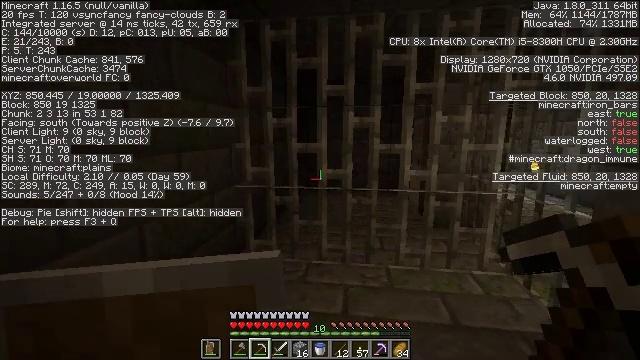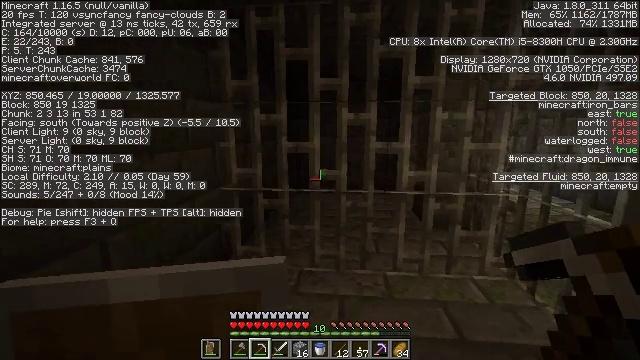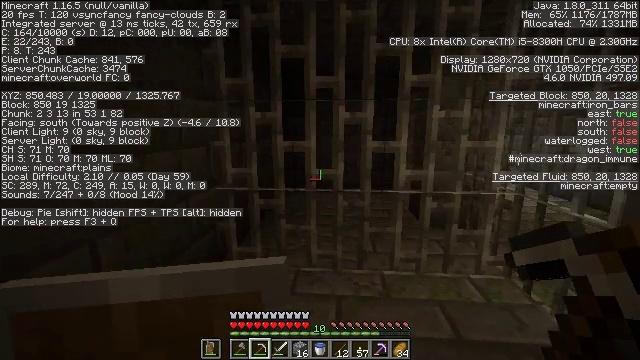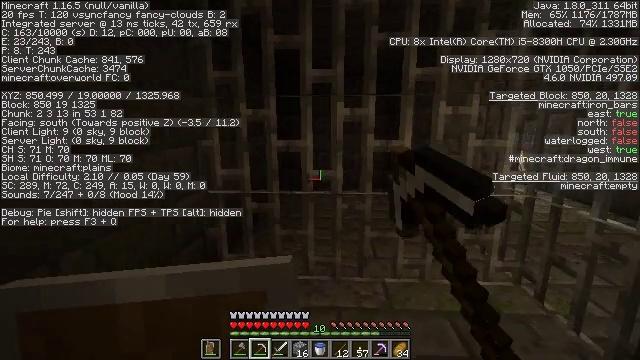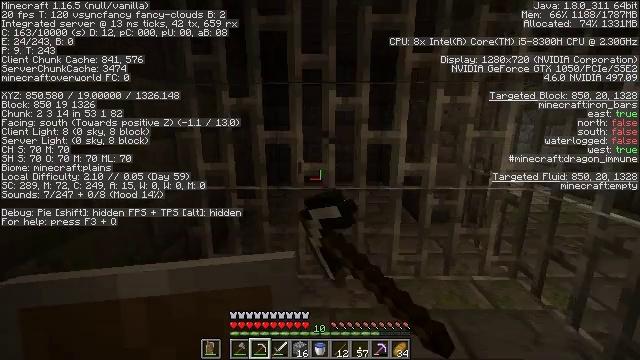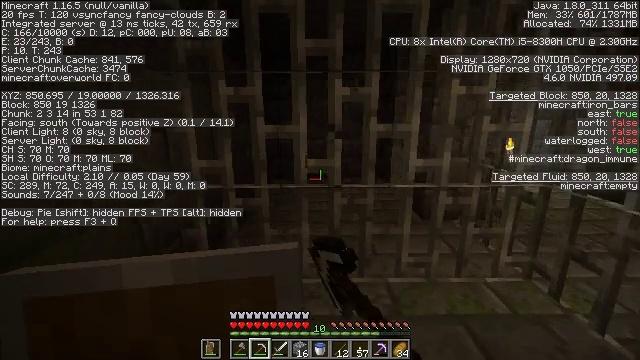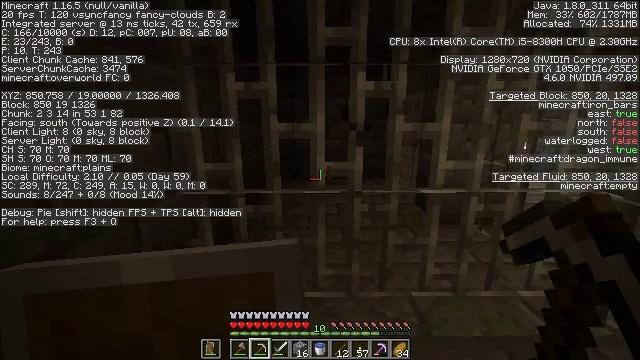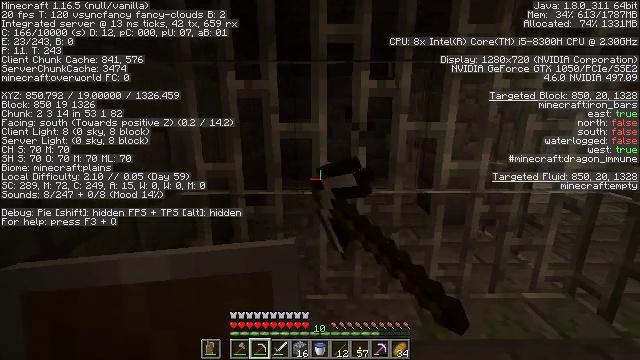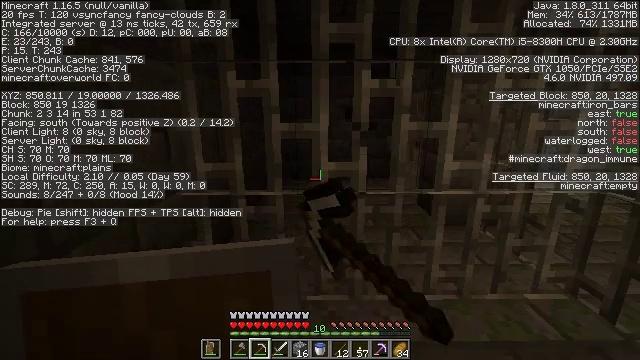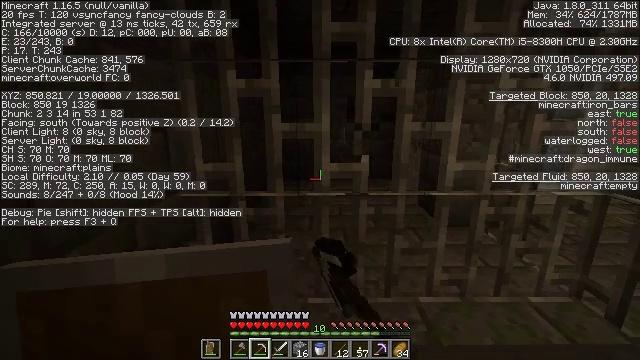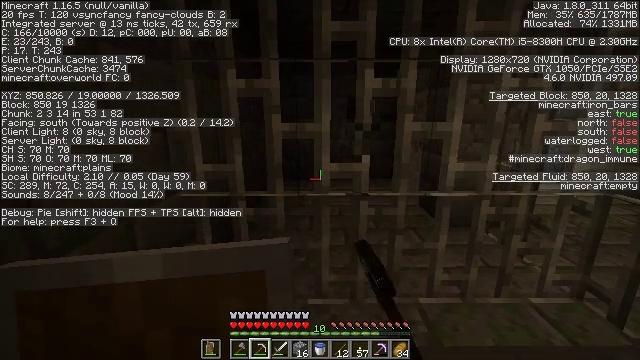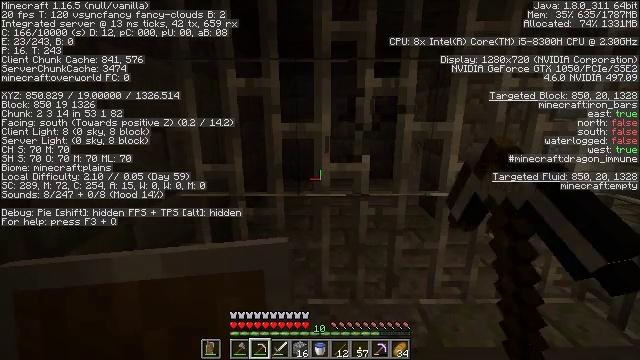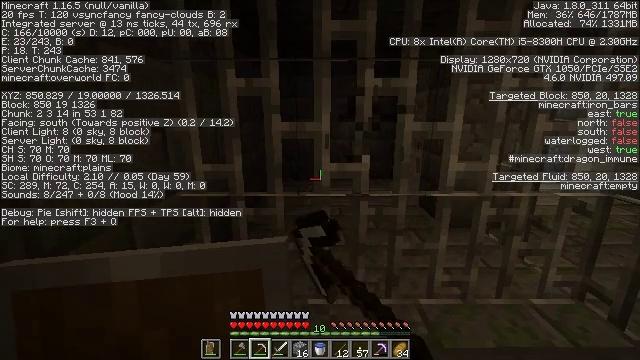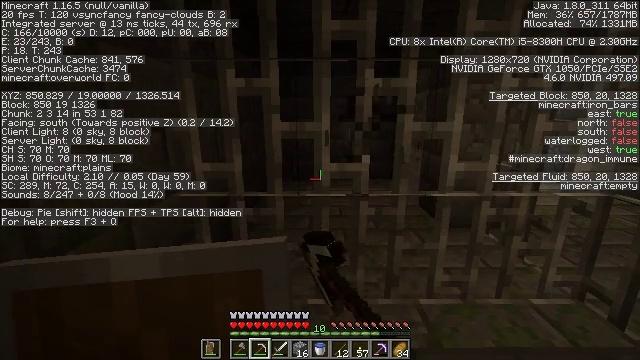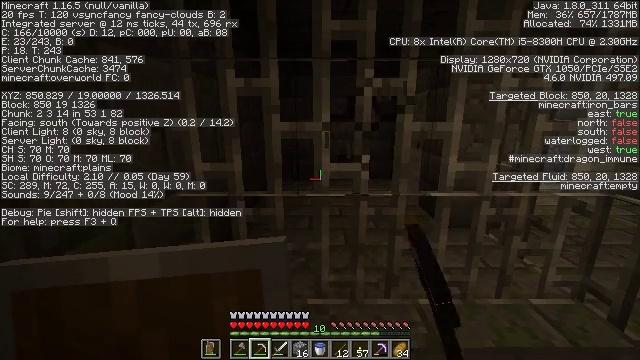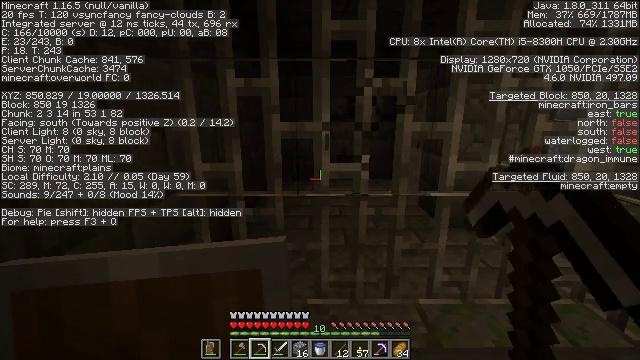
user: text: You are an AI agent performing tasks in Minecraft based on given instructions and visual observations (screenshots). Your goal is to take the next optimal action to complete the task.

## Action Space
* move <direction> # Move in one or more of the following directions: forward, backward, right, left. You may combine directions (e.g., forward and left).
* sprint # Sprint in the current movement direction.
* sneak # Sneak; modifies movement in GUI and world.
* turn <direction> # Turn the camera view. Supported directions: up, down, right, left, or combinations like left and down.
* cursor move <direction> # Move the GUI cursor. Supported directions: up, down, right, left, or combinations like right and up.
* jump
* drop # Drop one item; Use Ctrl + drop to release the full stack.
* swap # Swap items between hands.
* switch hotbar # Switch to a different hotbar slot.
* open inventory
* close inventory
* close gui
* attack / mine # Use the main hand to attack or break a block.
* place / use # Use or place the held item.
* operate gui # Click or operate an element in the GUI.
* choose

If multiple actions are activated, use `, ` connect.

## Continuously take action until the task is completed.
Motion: motion action
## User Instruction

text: Break the iron bars.
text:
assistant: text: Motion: move forward, turn right
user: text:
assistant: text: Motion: move forward, attack / mine
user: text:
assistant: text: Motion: move forward, turn right, attack / mine
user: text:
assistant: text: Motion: move forward and move left, turn right and down, attack / mine
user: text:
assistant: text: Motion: move forward and move left, turn right and down, attack / mine
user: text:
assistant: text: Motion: attack / mine
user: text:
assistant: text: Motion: attack / mine
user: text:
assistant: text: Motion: attack / mine
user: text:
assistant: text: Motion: attack / mine
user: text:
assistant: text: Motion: attack / mine
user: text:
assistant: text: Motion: attack / mine
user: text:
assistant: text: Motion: attack / mine
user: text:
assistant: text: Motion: attack / mine
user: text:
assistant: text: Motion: attack / mine
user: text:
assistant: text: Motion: attack / mine
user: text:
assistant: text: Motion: attack / mine
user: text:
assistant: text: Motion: attack / mine
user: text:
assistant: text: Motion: attack / mine
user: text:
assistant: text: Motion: attack / mine
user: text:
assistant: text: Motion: attack / mine
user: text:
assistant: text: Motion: attack / mine
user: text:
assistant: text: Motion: attack / mine
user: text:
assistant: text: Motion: attack / mine
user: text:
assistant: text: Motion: attack / mine
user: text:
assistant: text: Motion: attack / mine
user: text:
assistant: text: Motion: attack / mine
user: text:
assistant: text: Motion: attack / mine
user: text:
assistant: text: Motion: attack / mine
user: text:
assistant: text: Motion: attack / mine
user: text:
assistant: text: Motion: attack / mine